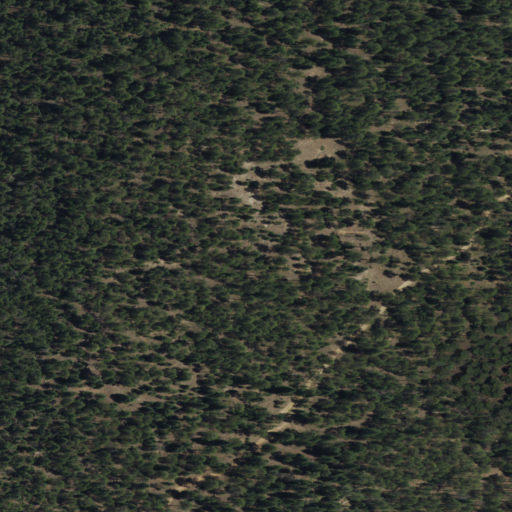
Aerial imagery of mountain in New Mexico named Mesa los Indios containing only evergreen forest